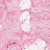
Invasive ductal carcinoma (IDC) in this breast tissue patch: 0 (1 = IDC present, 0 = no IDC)